Aerial crown-view tile of a tropical tree (Barro Colorado Island, Panama), acquired 20240813:
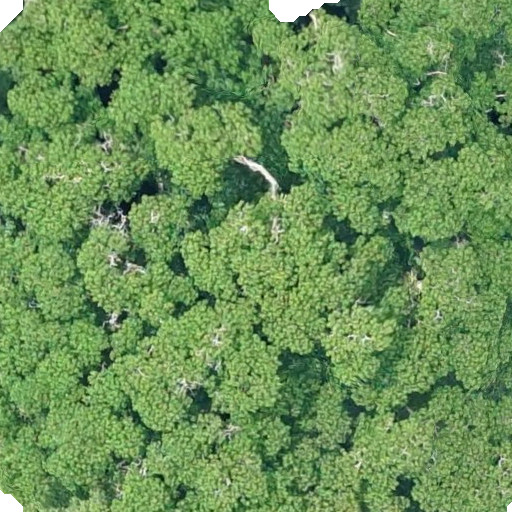
Species: Hura crepitans
GBIF accepted scientific name: Hura crepitans
Crown area: 617.424 m²